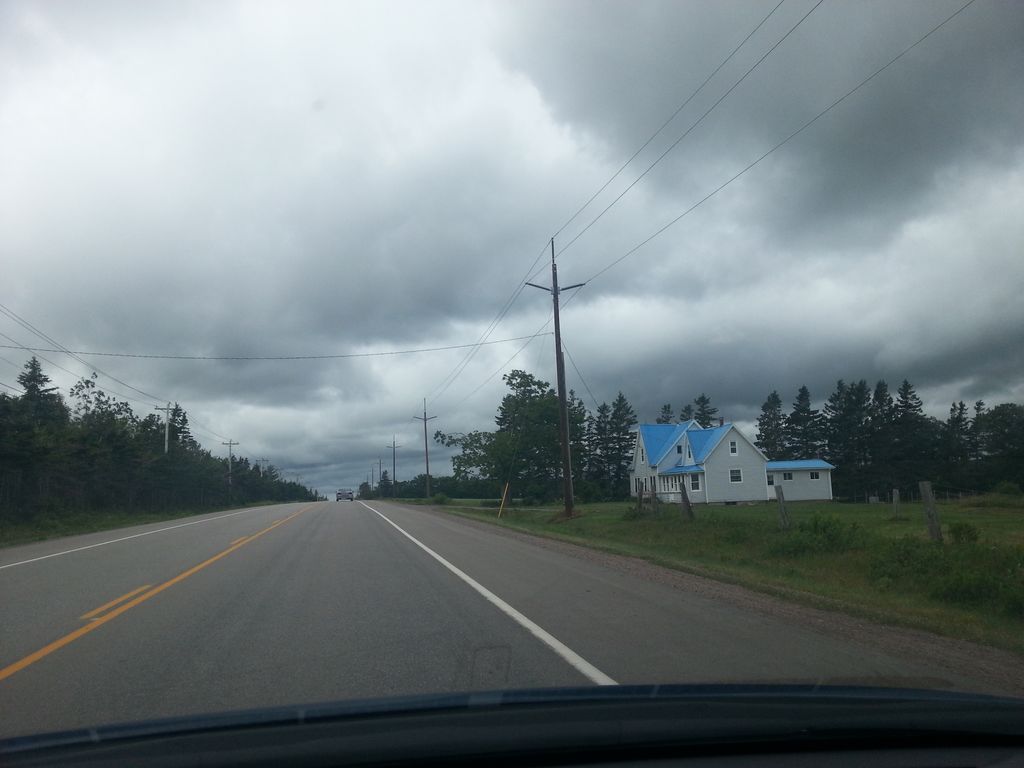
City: charlottetown